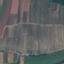
Land use / land cover class: PermanentCrop